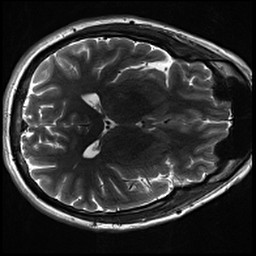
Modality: inplaneT2
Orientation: axial